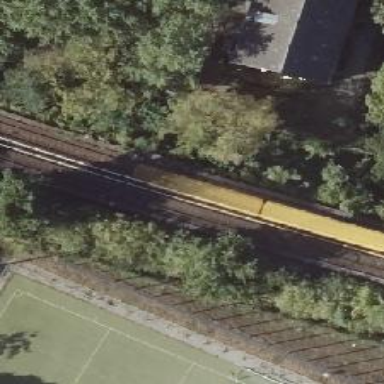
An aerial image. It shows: Rail line with bottom electrification.